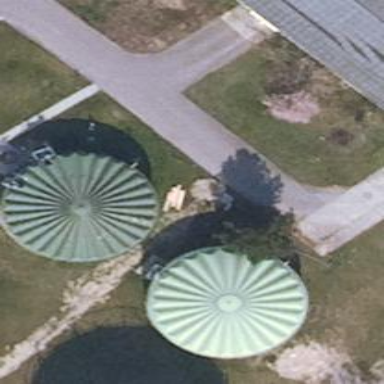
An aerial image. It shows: Storage tank building.